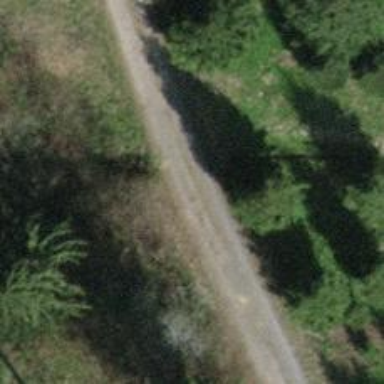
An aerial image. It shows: Track with grade 2 tracktype.